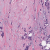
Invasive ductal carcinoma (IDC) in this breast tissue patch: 1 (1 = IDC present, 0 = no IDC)